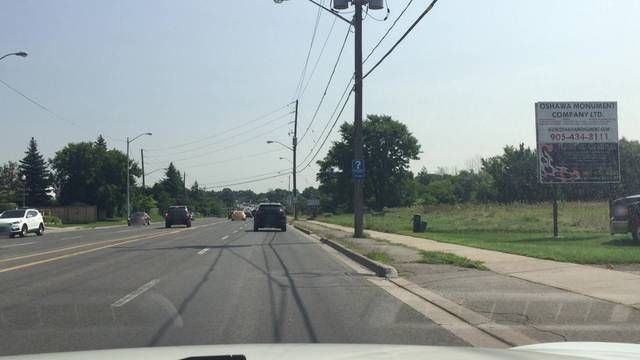
Region: Canada
Coordinates: 43.907, -78.807